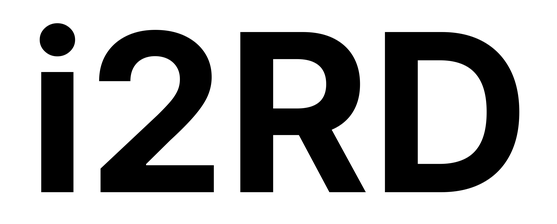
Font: Inter_Bold